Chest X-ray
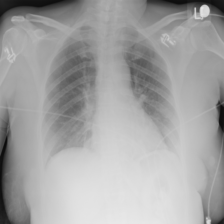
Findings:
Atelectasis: negative
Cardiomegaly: negative
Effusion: negative
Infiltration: negative
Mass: negative
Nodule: negative
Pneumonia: negative
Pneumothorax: negative
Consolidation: negative
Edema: negative
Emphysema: negative
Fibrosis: negative
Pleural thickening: negative
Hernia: negative